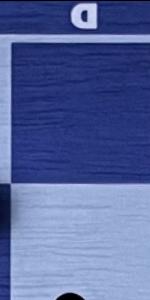
Label: Empty